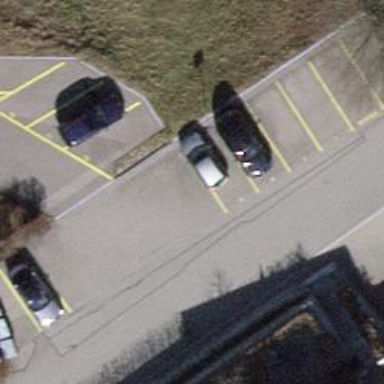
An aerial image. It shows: Parking area with surface.